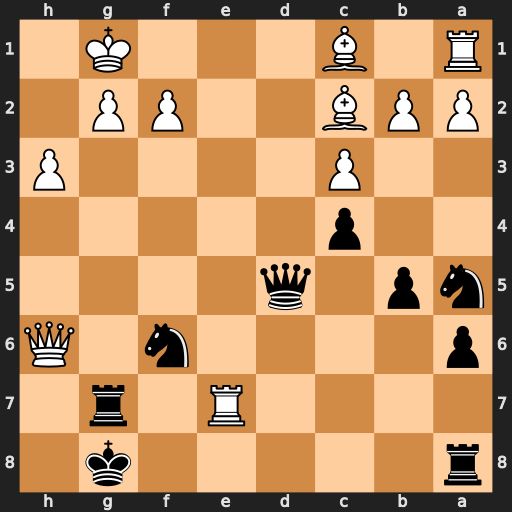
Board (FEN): r5k1/4R1r1/p4n1Q/np1q4/2p5/2P4P/PPB2PP1/R1B3K1
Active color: b
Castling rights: -
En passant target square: -
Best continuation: Qxg2#